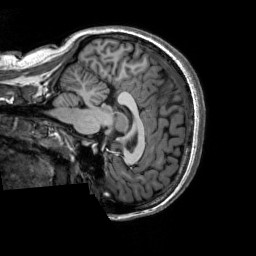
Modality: T1w
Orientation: sagittal
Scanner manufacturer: siemens
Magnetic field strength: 3 T
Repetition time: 2.3 s
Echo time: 0.00302 s